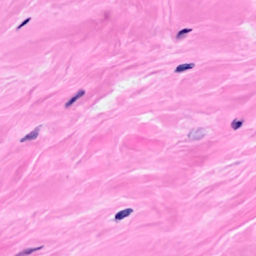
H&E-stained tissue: Breast